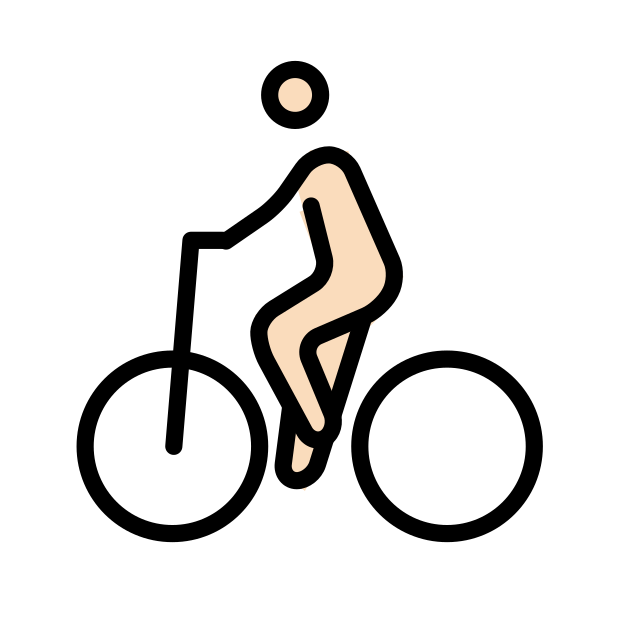
person biking: light skin tone